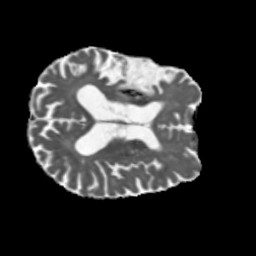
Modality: MD
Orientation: axial
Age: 71
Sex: male
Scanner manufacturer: siemens
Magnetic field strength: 3 T
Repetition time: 5.47 s
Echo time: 0.0854 s